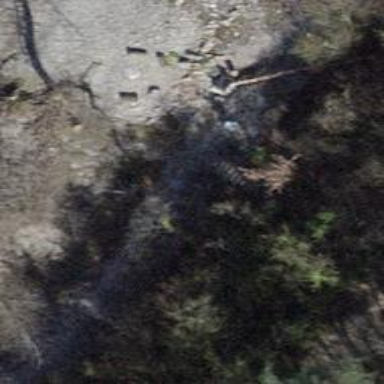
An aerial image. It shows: Stone steps along the road.